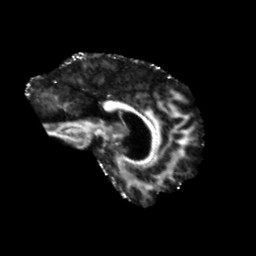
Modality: FA
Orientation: sagittal
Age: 70
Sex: male
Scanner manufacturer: siemens
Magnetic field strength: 3 T
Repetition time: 5.47 s
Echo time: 0.0854 s